Question: In AndroidStudio 4.2 Canary
I want to hide the settings (toolbar) in gallery fragment.

But I got the error: .
Code used in gallery fragment:
'''
class GalleryFragment : Fragment() {
private lateinit var galleryViewModel: GalleryViewModel
override fun onCreateOptionsMenu(menu: Menu, inflater: MenuInflater) {
inflater!!.inflate(R.menu.main, menu)
menu!!.findItem(R.id.action_settings).isVisble(view: false)
super.onCreateOptionsMenu(menu, inflater)
}
override fun onCreateView(
inflater: LayoutInflater,
container: ViewGroup?,
savedInstanceState: Bundle?
): View? {
galleryViewModel =
ViewModelProvider(this).get(GalleryViewModel::class.java)
val root = inflater.inflate(R.layout.fragment_gallery, container, false)
val textView: TextView = root.findViewById(R.id.text_gallery)
galleryViewModel.text.observe(viewLifecycleOwner, Observer {
textView.text = it
})
return root
}
}
'''
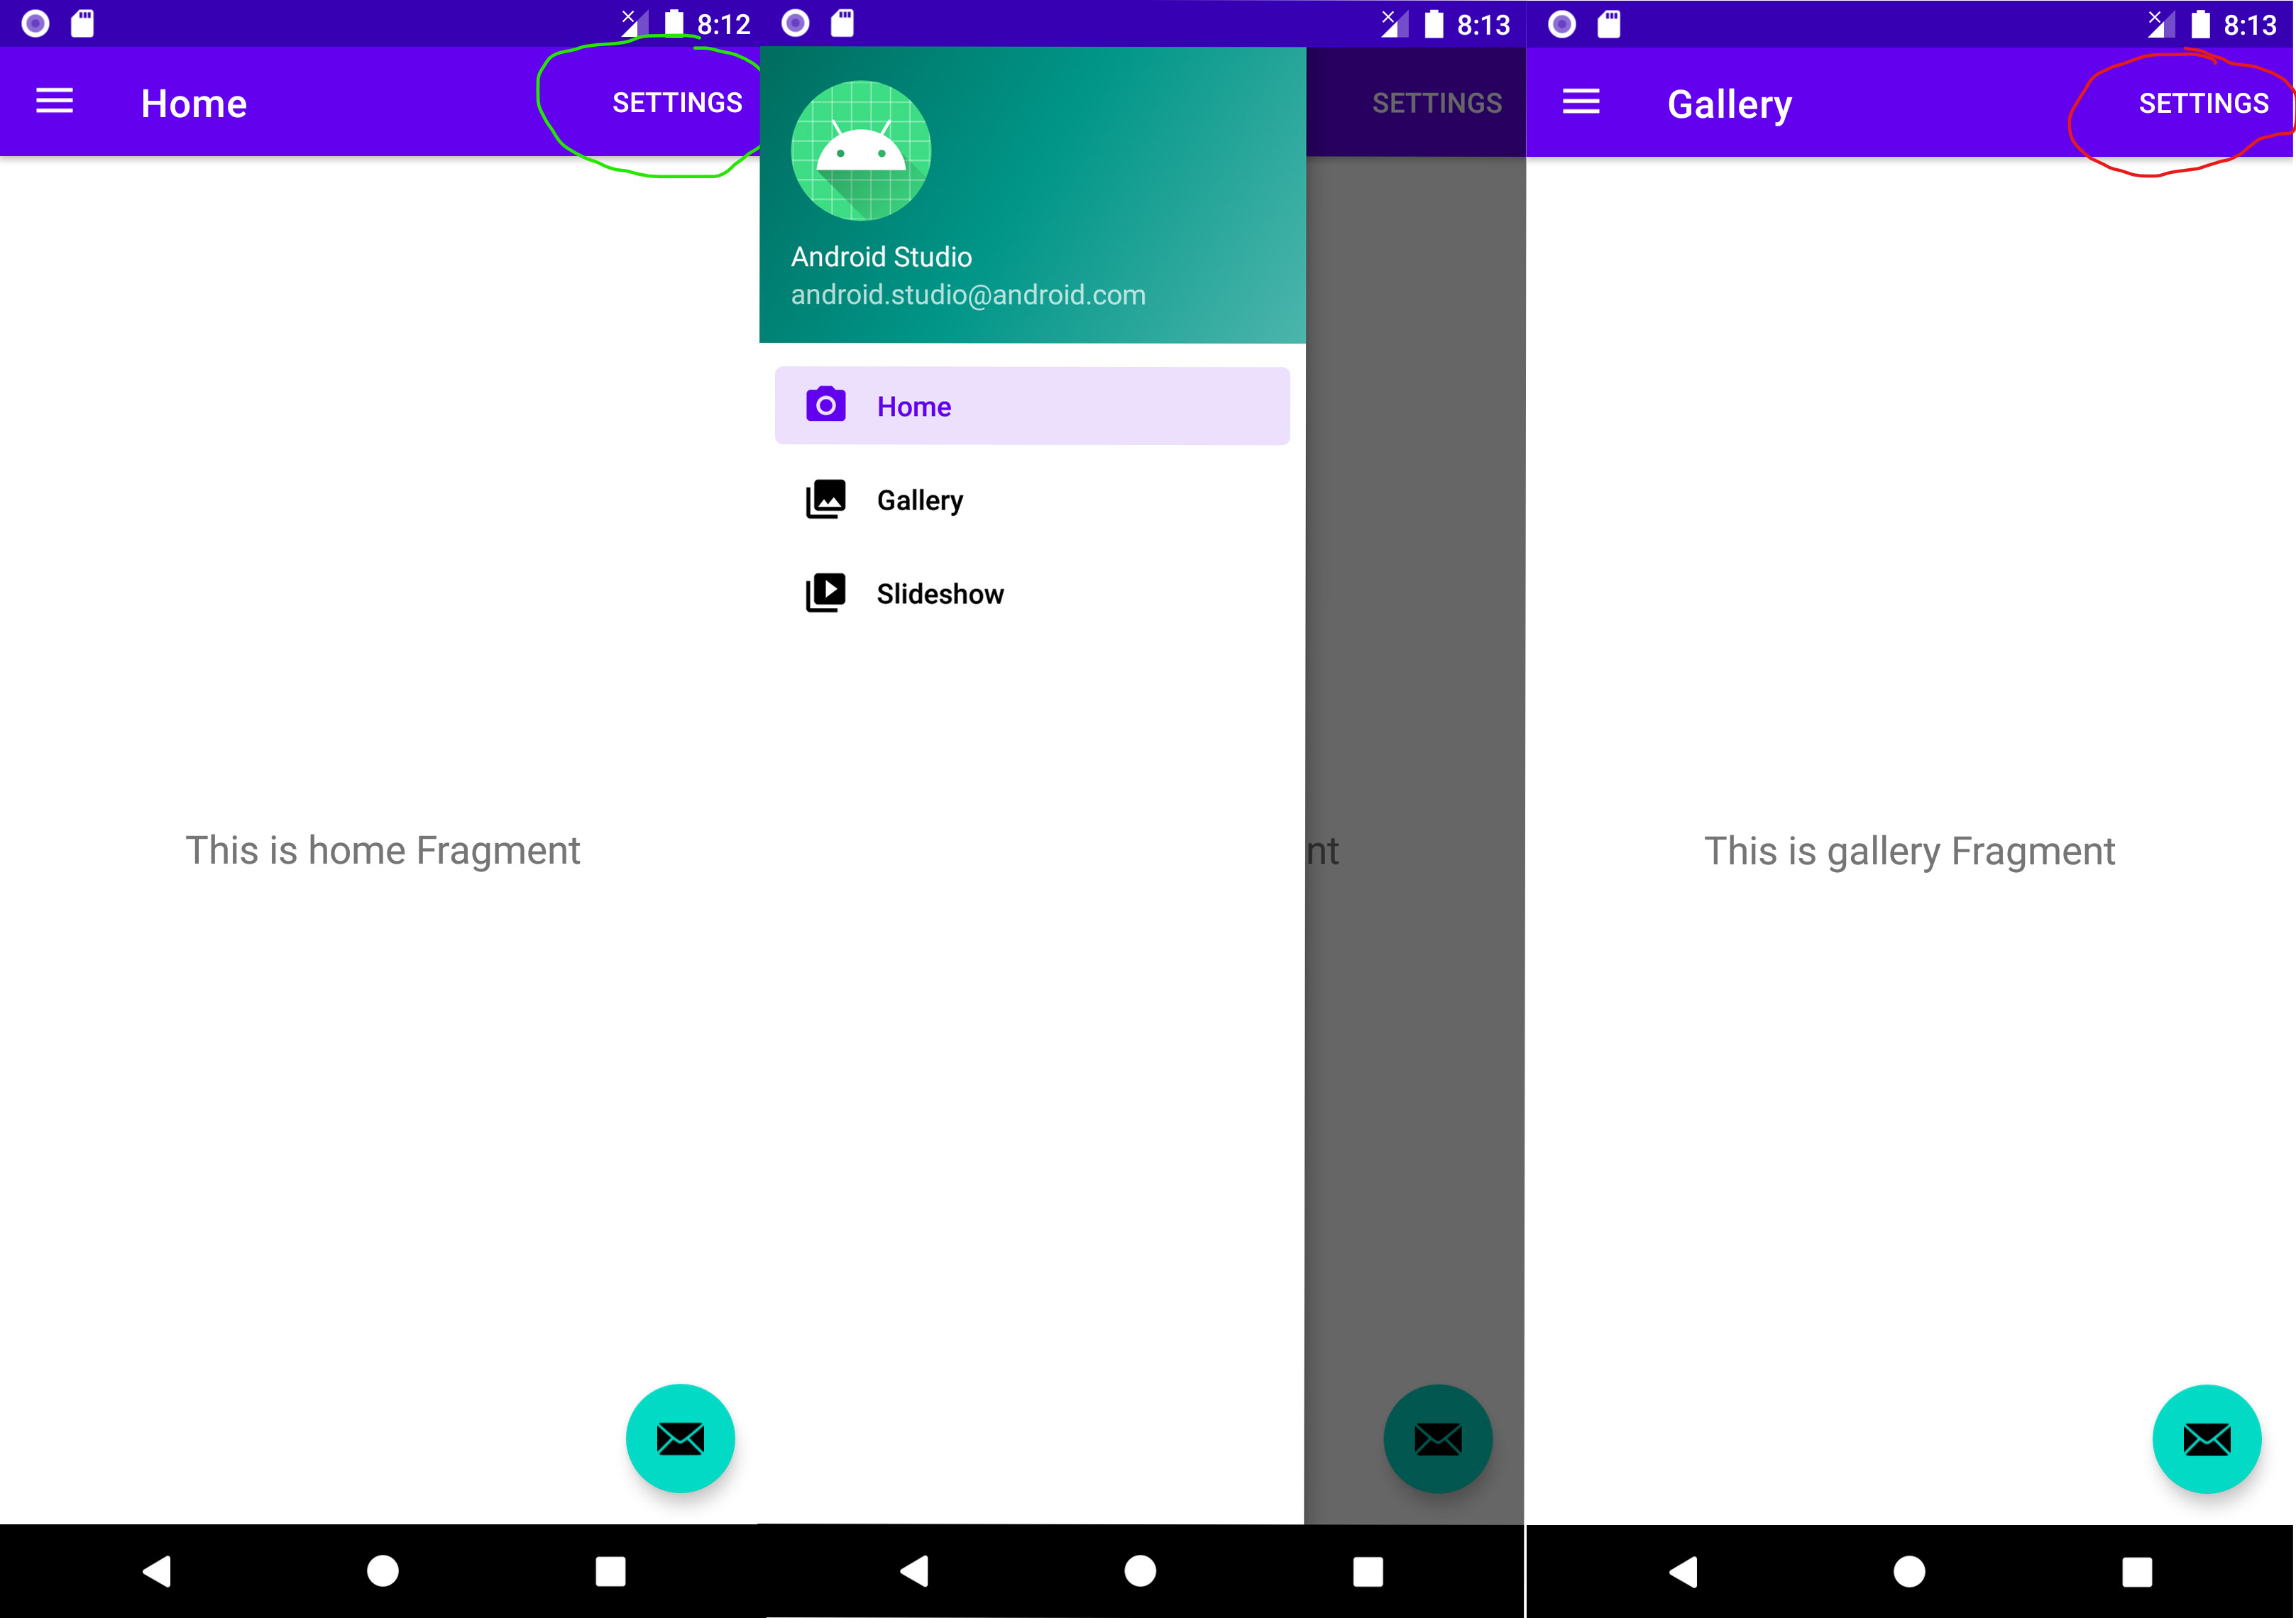
Answer: The default activity template adds a 'Settings' menu item at the Activity level. If you only want it to appear on your Home fragment you need to remove it from the activity level 'onCreateOptionsMenu()' and instead add it to your 'HomeFragment''s 'onCreateOptionsMenu()'.
Note that in a Fragment, you must call <URL>' to be called.